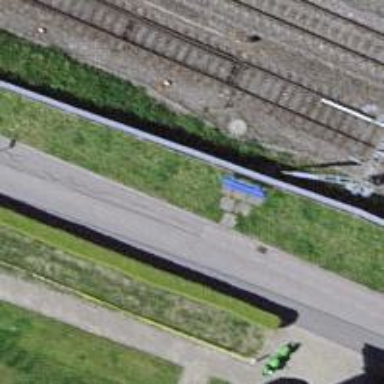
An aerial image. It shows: Blue bench.